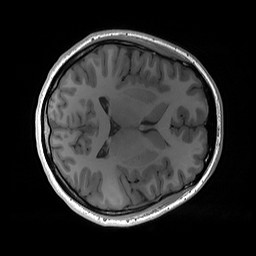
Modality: T1w
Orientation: axial